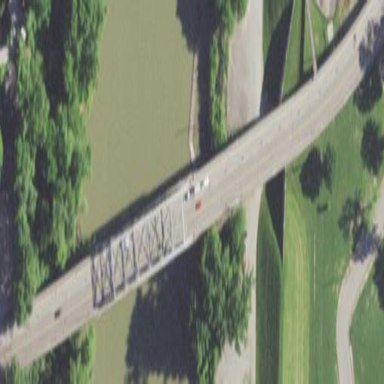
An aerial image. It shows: Man-made bridge.